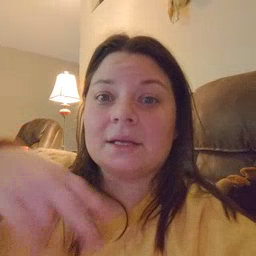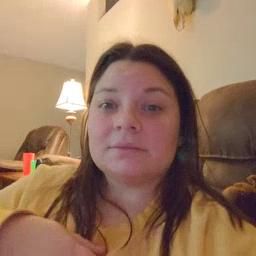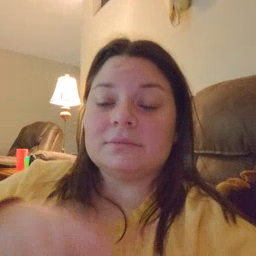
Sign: dance